Brain MRI, t2w sequence, axial 2D slice.
Patient: age 18, sex F, weight 95 kg, height 1.95 m
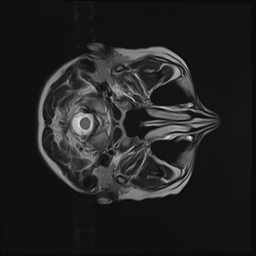